Question: Two of my users (out of several thousand) have run into a weird exception when my app starts. I haven't been able to find any useful information about it via Google, MSDN or Reflector.

In case you want to copy paste this stuff, here's it written out:
'''
External component has thrown an exception.
Stack trace:
at System.Security.CodeAccessSecurityEngine.CheckNReturnSO(PermissionToken permToken, CodeAccessPermission demand, StackCrawlMark& stackMark, Int32 unrestrictedOverride, Int32 create)
at System.Security.SecurityRuntime.Assert(PermissionSet permSet, StackCrawlMark& stackMark)
at System.Security.PermissionSet.Assert()
at System.Windows.Forms.WindowsFormsSynchronizationContext.InstallIfNeeded()
at System.Winfows.Forms.Control..ctor(Boolean autoInstallSyncContext)
.....
at GrasshopperPlugin.GrasshopperPlugin.OnLoadPlugIn() //This is the first call to my assembly.
at RhDN_NativePlugInBase<CRhinoUtilityPlugIn,RMA::Rhino::MRhinoUtilityPlugIn>.OnLoadPlugIn() //This is the C++/CLI mixed mode SDK that loads my .NET assembly.
'''
What does it mean? Why does it happen? How can I fix/detect this?
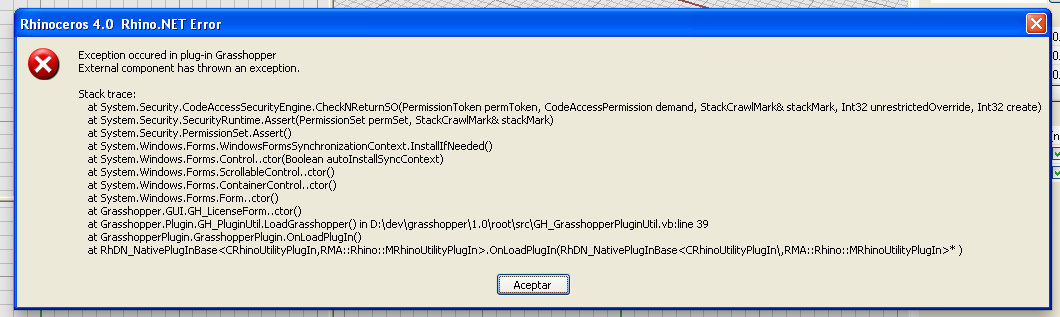
Answer: I used ILSpy to check the code for 'WindowsFormsSynchronizationContext.InstallIfNeeded'.
It adds the following permissionset:
'''
new PermissionSet(PermissionState.Unrestricted).Assert();
'''
And then invoke
'''
AsyncOperationManager.SynchronizationContext = new WindowsFormsSynchronizationContext();
'''
which has the following attribute on the setter:
'''
[PermissionSet(SecurityAction.LinkDemand, Name = "FullTrust")]
'''
If I understand the security model properly you have to make sure the the users are allowed to run in the "FullTrust" mode.